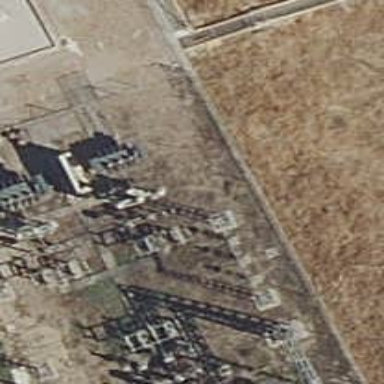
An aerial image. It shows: Power line carrying busbar.